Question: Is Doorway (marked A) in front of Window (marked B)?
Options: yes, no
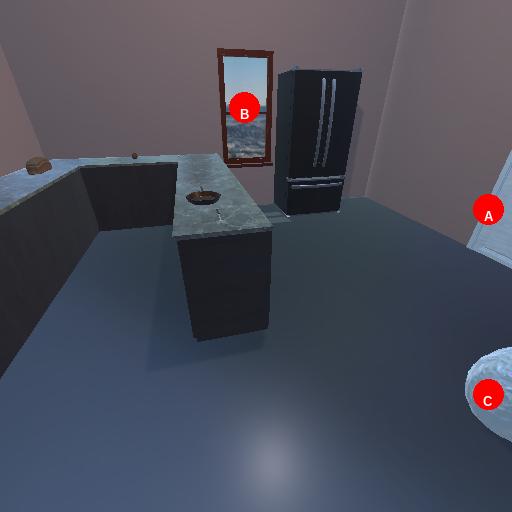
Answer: yes